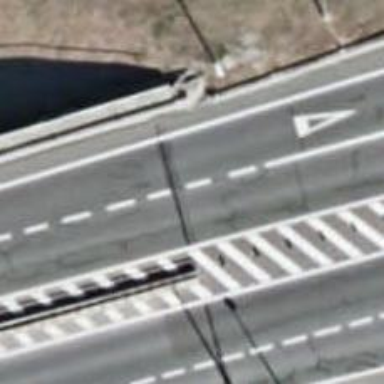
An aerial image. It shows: Primary highway with bridge.